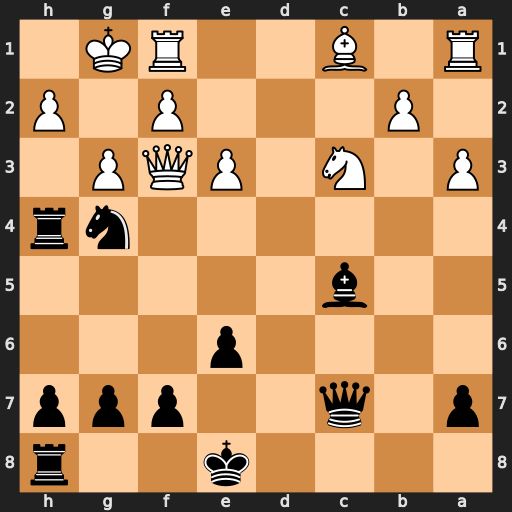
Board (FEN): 4k2r/p1q2ppp/4p3/2b5/6nr/P1N1PQP1/1P3P1P/R1B2RK1
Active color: b
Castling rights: k
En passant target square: -
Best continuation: O-O h3 Ne5